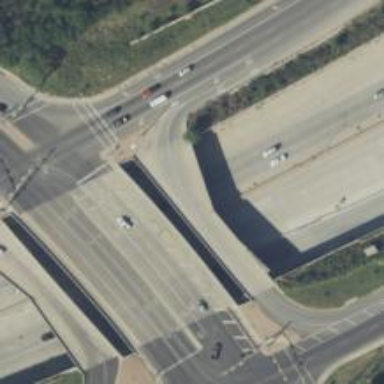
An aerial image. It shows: Primary highway crossing over bridge.